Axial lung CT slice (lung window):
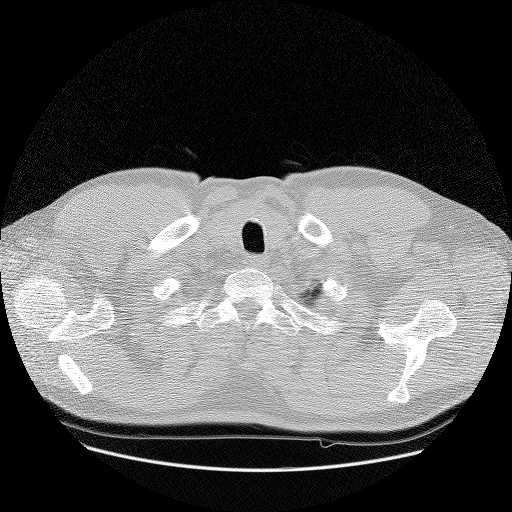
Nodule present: no